Aerial crown-view tile of a tropical tree (Barro Colorado Island, Panama), acquired 20250217:
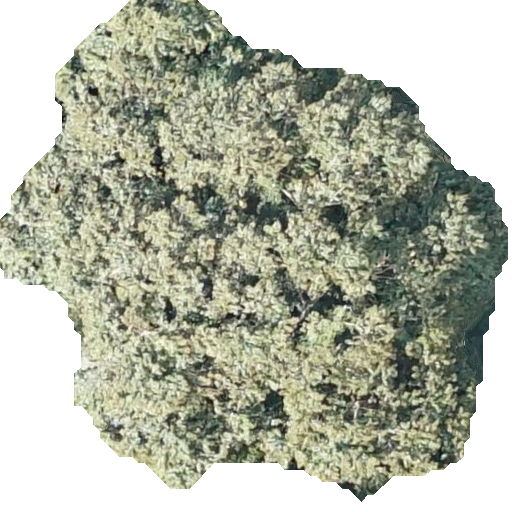
Species: Luehea seemannii
GBIF accepted scientific name: Luehea seemannii
Crown area: 259.53 m²